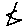
Label: zigzag